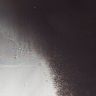
Metastatic tissue present: no